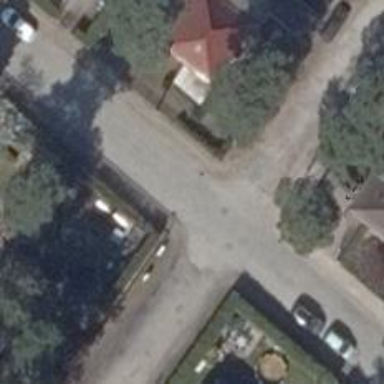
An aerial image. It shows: Residential road.